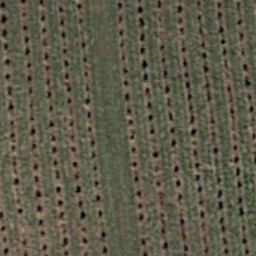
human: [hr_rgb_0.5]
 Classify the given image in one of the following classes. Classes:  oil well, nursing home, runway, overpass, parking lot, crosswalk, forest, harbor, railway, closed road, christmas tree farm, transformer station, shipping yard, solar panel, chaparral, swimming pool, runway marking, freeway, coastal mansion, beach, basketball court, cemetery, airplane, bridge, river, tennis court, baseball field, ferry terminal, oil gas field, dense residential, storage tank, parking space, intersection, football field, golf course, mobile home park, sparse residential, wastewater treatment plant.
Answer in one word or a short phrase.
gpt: christmas tree farm